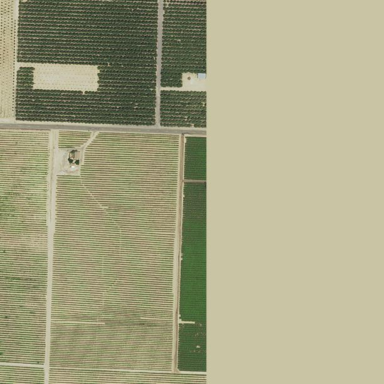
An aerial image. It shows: Vineyard growing grapes.